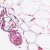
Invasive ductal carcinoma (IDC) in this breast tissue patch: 0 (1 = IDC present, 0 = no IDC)